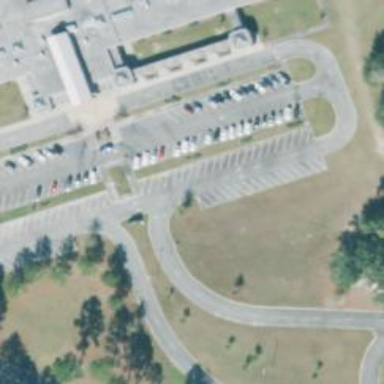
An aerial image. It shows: Parking space is available.